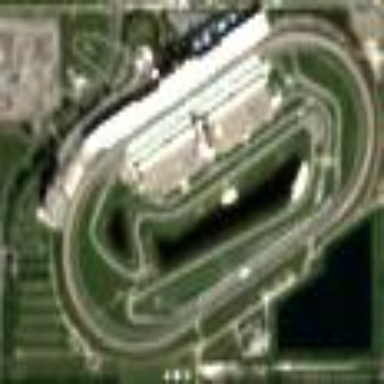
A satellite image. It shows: Sports center focused on motor sports.